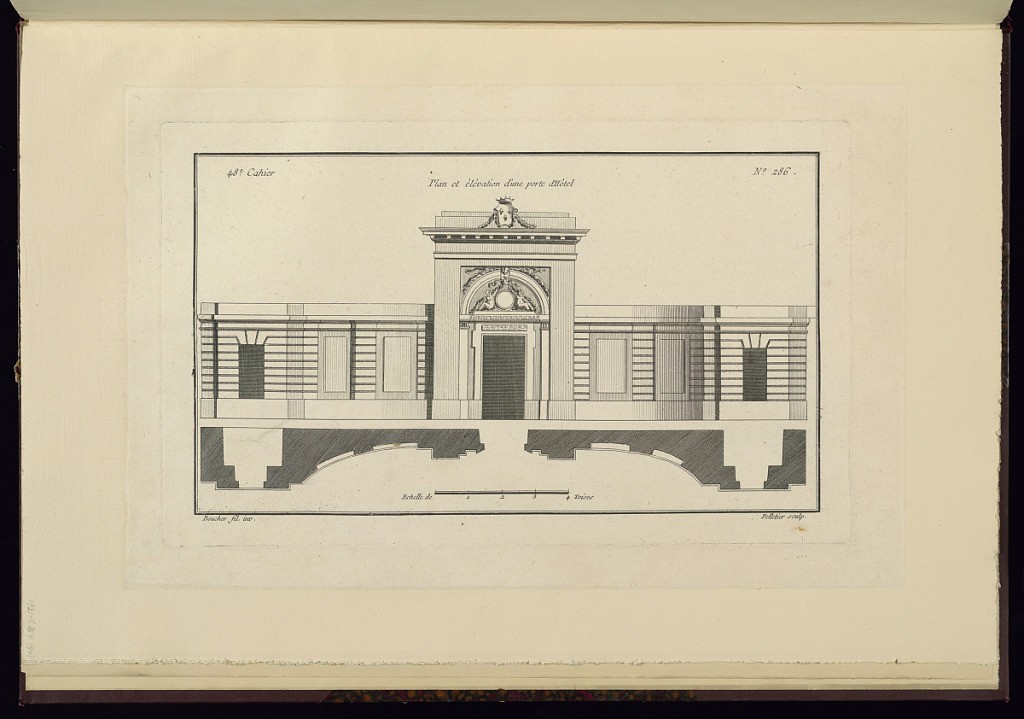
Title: Plan et élévation d'une porte d'Hôtel
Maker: Juste-François Boucher, French, 1736 – 1782
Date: ca. 1775
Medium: Engraving on off white laid paper
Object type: Print
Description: Plan and elevation of a mansion door decorated with carved wave pattern and meander, and an overdoor with rondel, putti, garland, and mascaron. At the top is a crowned coat of arms with fleurs-de-lys. The plate is signed.